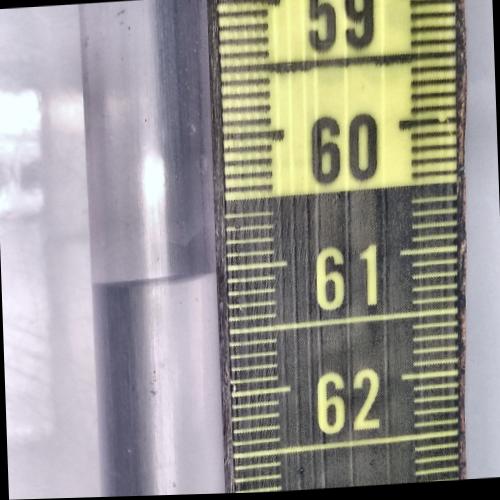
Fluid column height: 61.0 cm